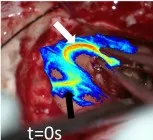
Post resection laser speckle contrast imaging (LSCI) overlay video demonstrating real time blood flow changes in response to the temporary occlusion on the artery. (A) LSCI overlay baseline frame (t = 0s) moments before complete artery occlusion. The white arrow highlights the occluded artery while the black arrow shows its downstream vascular region.
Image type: radiology (ct)